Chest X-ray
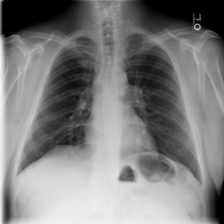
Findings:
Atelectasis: negative
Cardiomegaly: negative
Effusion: negative
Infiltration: negative
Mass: negative
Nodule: negative
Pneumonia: negative
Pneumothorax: negative
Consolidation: negative
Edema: negative
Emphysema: negative
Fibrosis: negative
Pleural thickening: negative
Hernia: negative